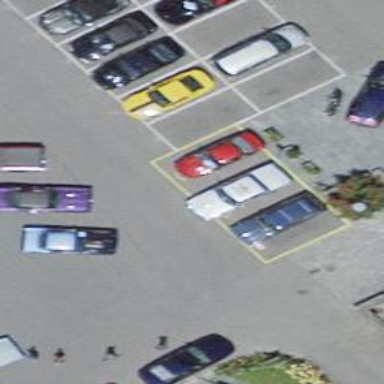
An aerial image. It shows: Car sharing facility.